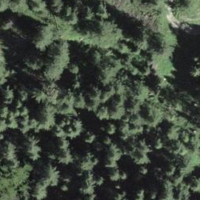
EUNIS habitat code: 43
Species observed at this site:
Rhododendron ferrugineum